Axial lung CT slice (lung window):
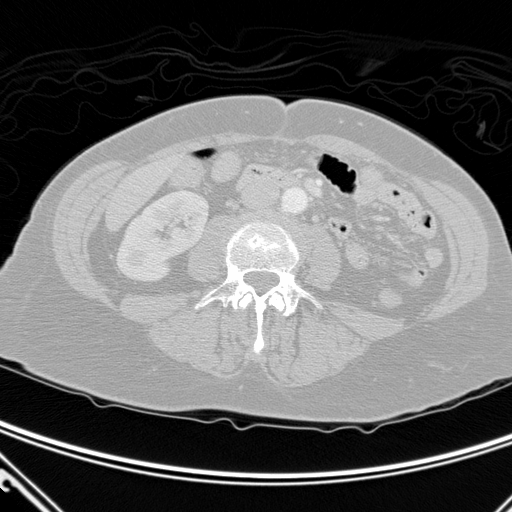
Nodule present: no